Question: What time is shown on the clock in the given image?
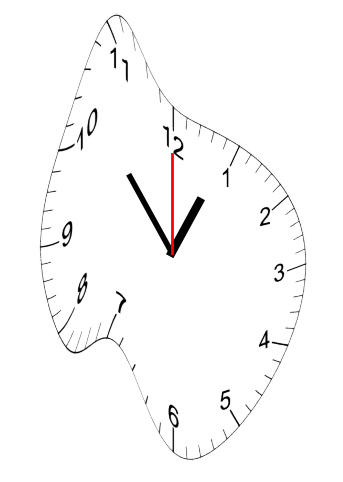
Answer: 12:53:00